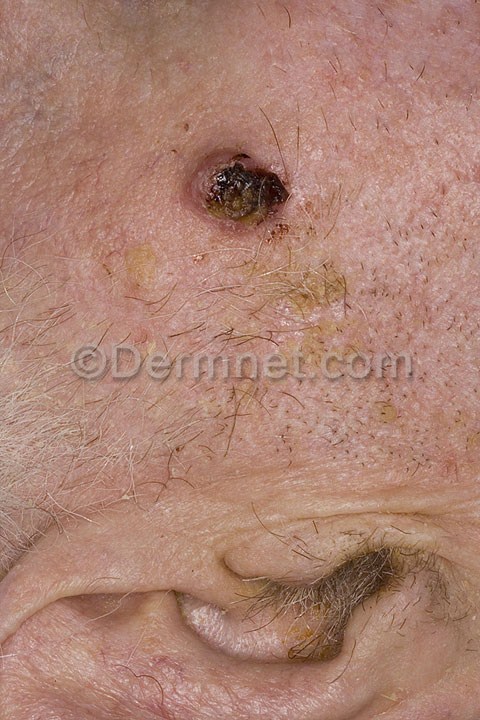
Disease: Actinic Keratosis Basal Cell Carcinoma and other Malignant Lesions